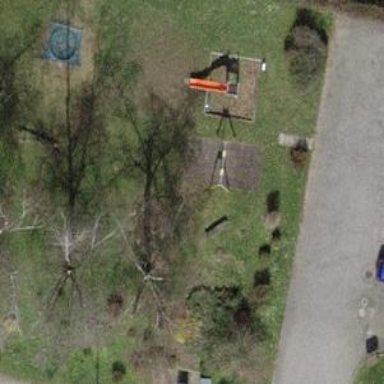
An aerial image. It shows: Playground featuring swings.